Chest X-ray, PA view. Patient: 52 years old, sex F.
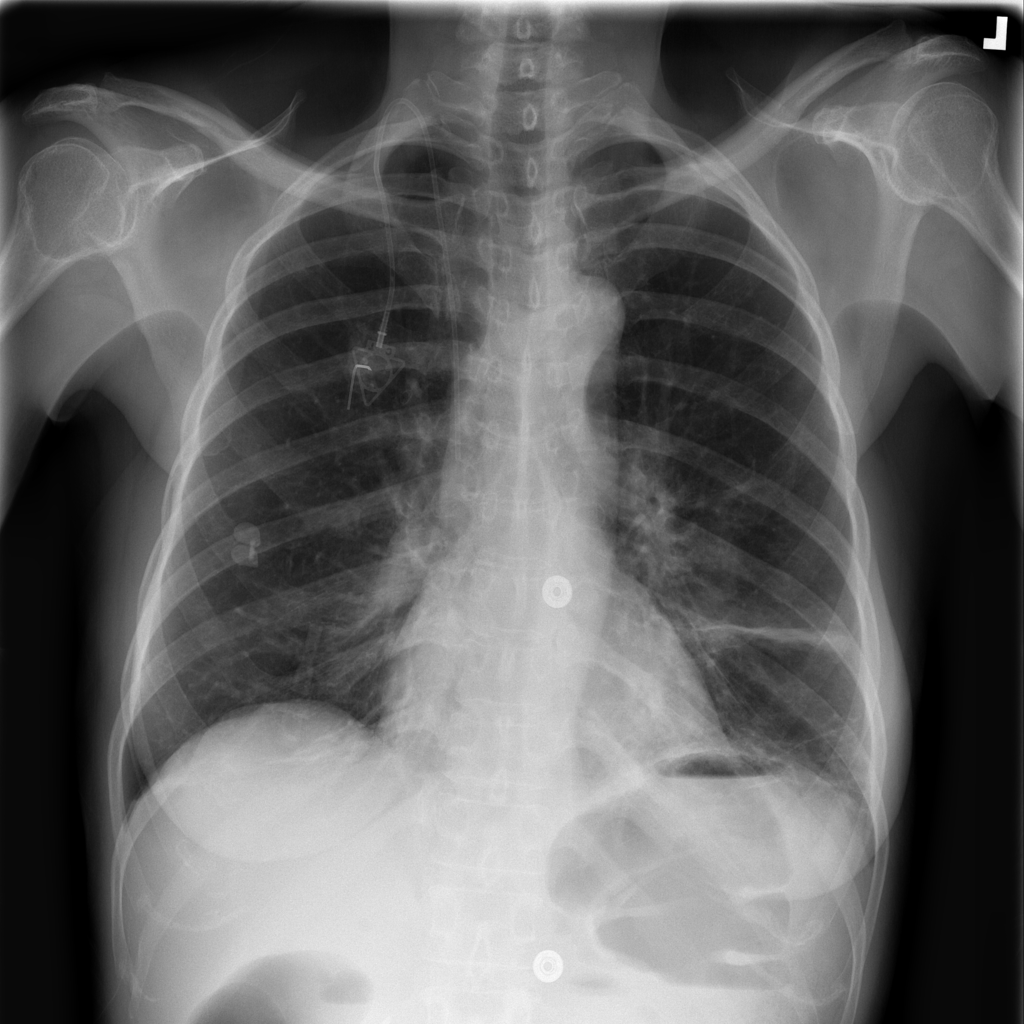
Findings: No Finding